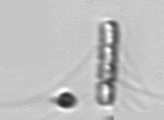
Label: Chaetoceros_subtilis